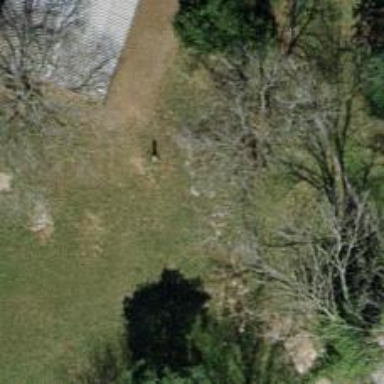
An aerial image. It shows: Mixed leaf type tree in natural setting.